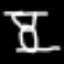
Label: hourglass